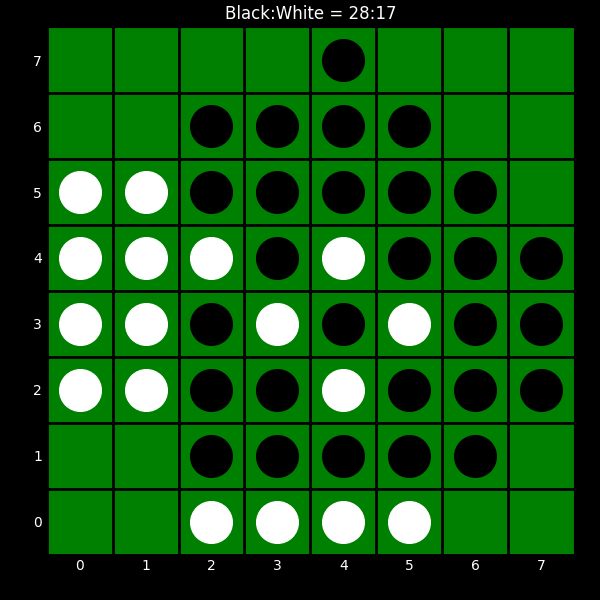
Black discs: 28
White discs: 17